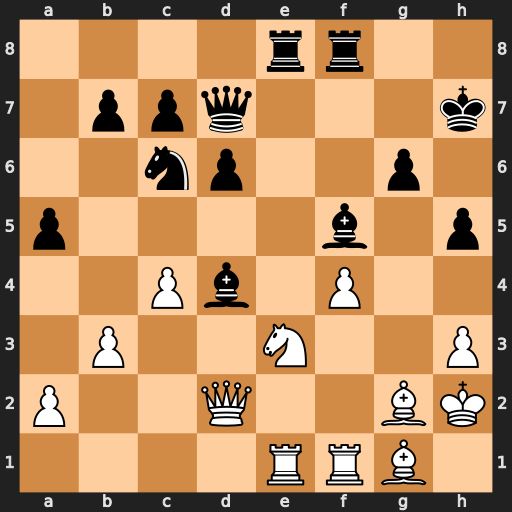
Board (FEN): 4rr2/1ppq3k/2np2p1/p4b1p/2Pb1P2/1P2N2P/P2Q2BK/4RRB1
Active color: w
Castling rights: -
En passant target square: -
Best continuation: Bxc6 bxc6 Qxd4